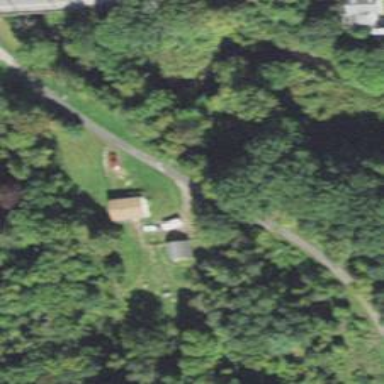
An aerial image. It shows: Residential driveway used as service road.